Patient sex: M
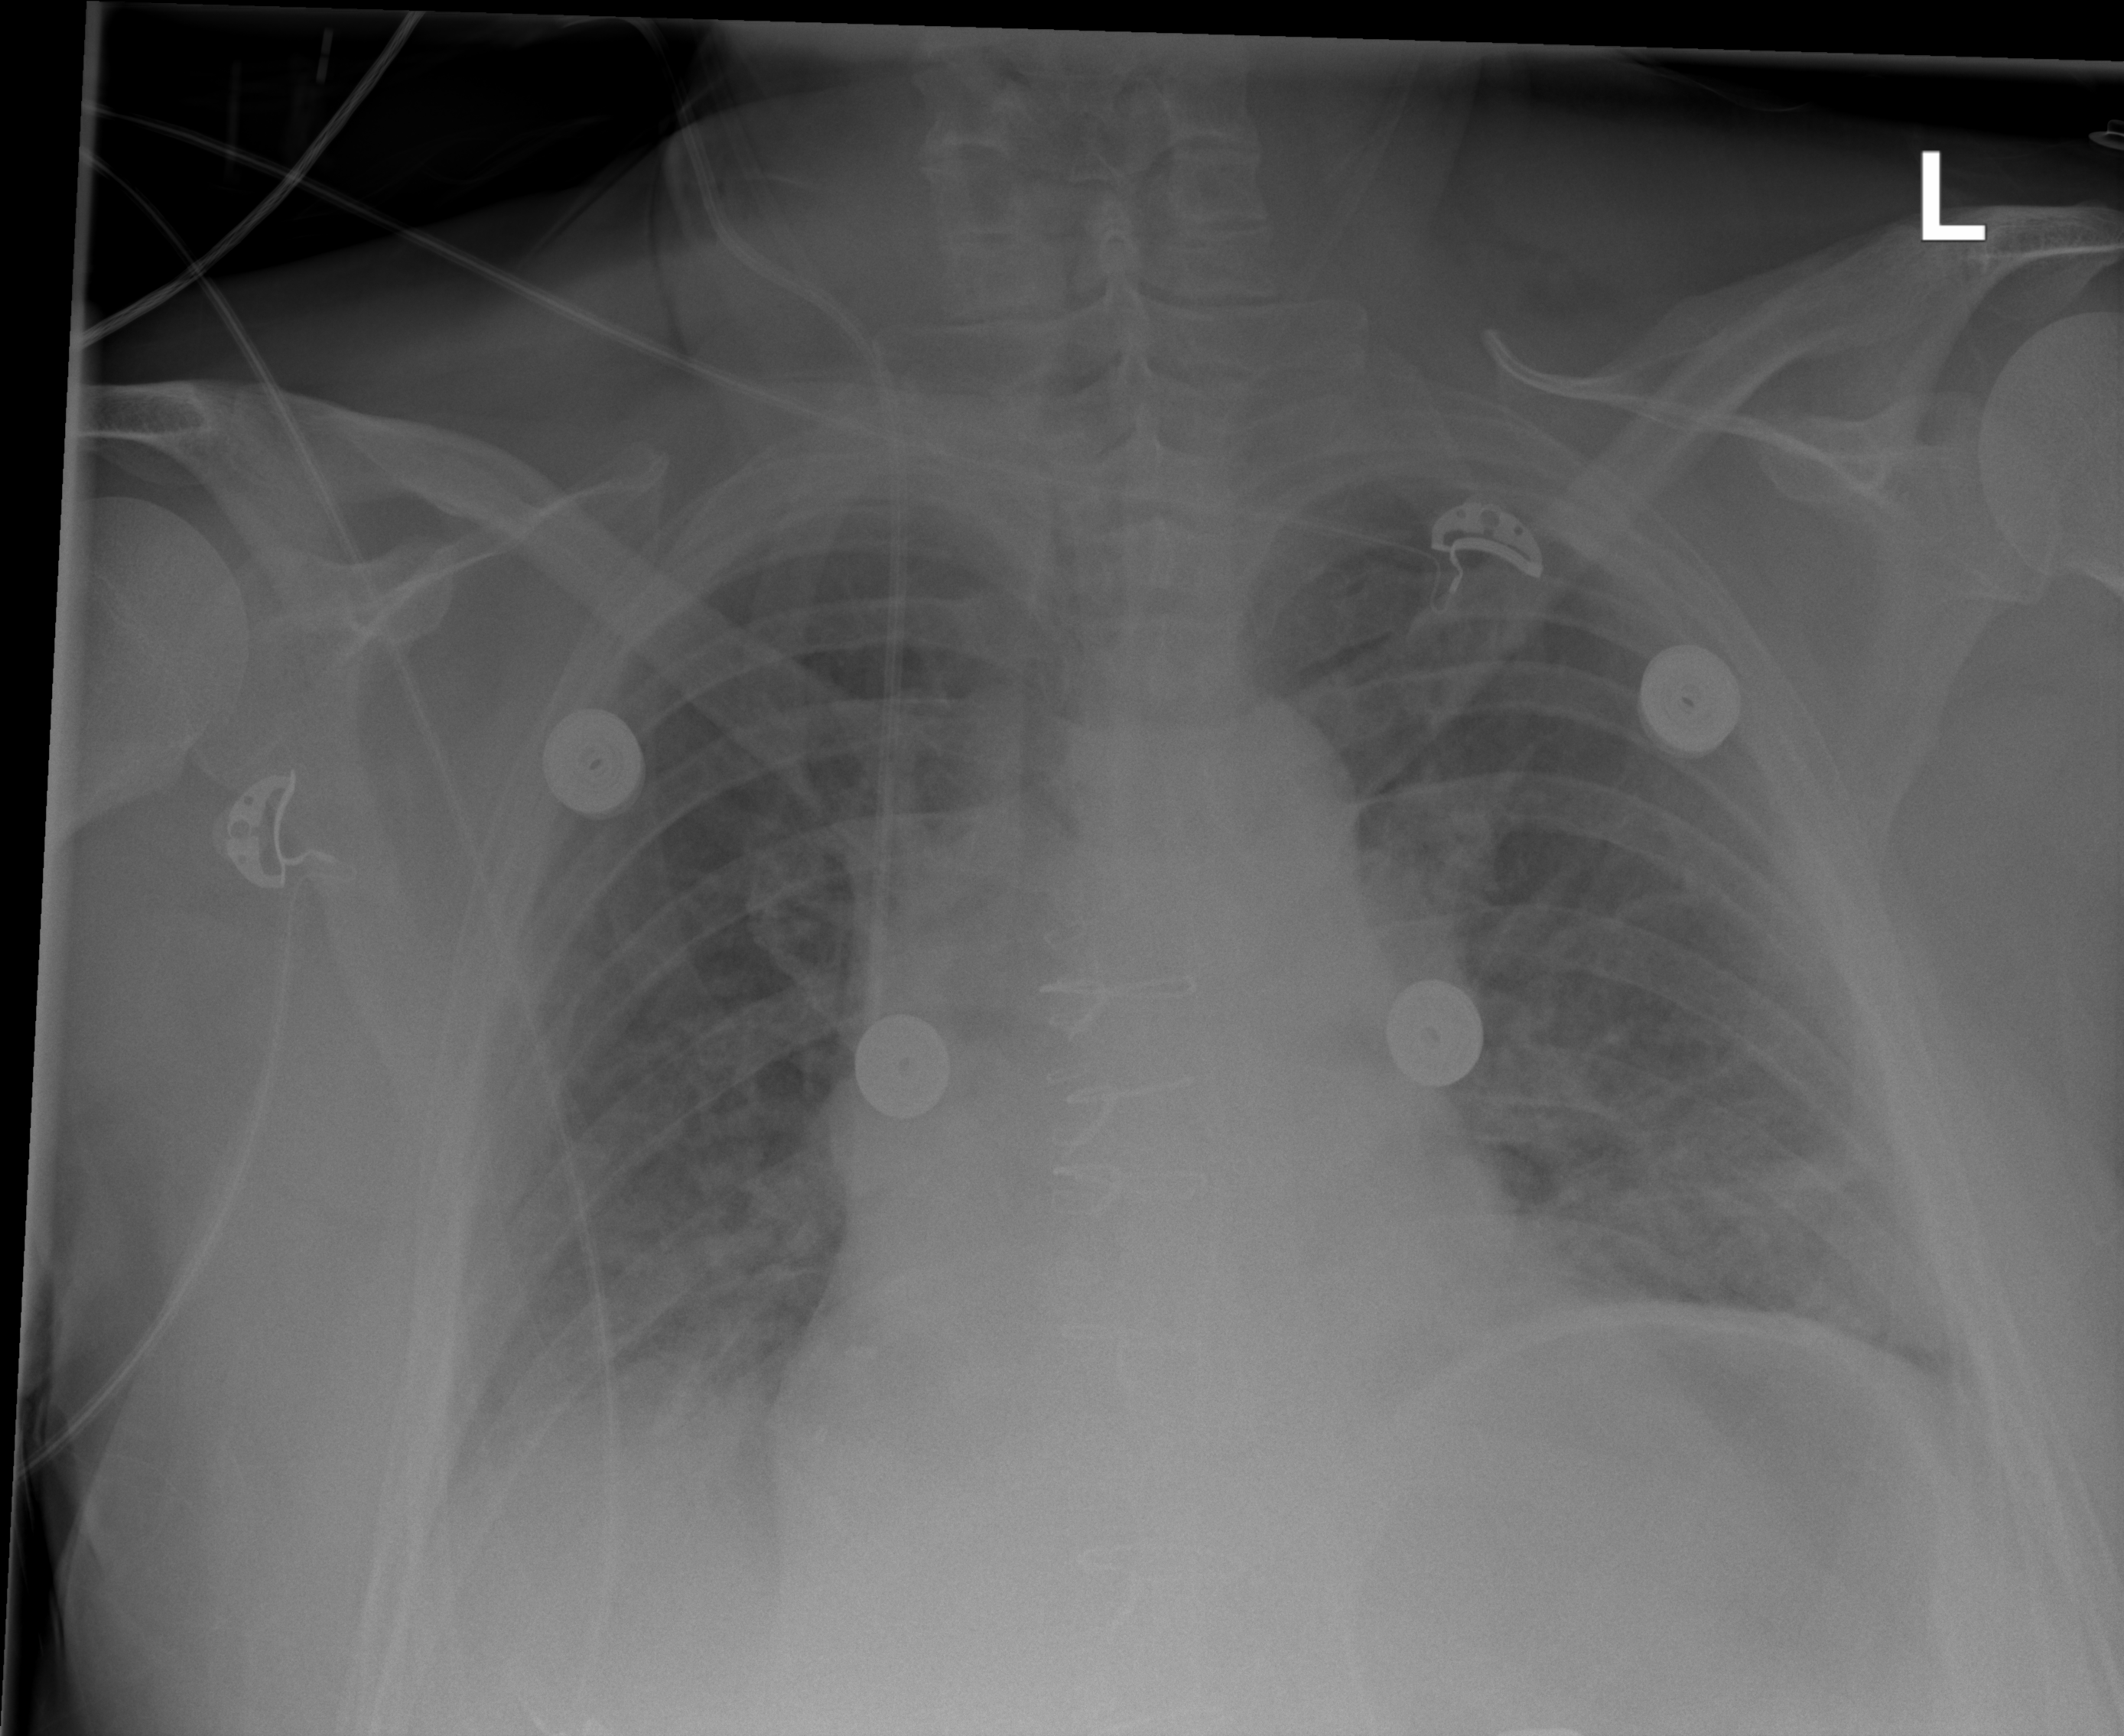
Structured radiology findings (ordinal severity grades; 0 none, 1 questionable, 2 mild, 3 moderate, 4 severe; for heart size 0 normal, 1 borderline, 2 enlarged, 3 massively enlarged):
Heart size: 0
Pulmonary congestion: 2
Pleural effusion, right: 2
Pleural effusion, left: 0
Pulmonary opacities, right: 1
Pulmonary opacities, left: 0
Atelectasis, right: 2
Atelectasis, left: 2